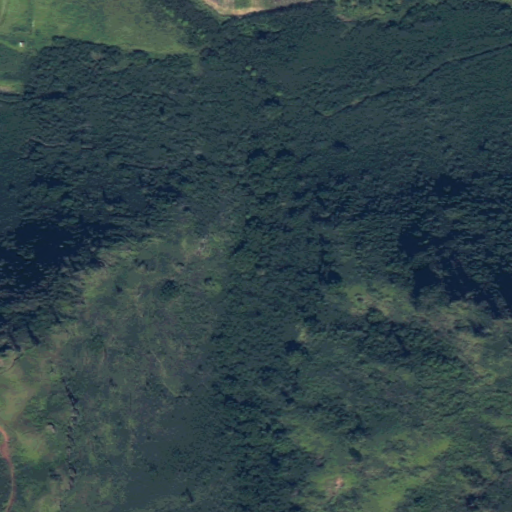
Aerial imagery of valley in Hawaii named Pahipahi‘ālua Gulch containing only unknown